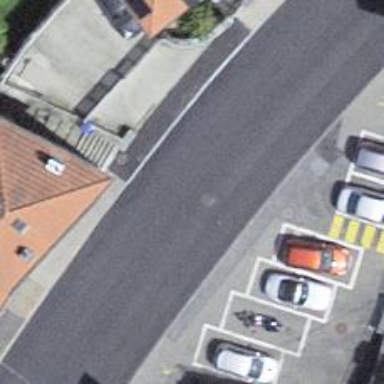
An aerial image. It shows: Set of steps on the road.